【题型】解答题　【知识点】平面几何　【难度】medium
在 $\triangle ABC$ 中，$\angle A = 90^\circ$，$AB = 4$，$AC = 3$，$D$ 为 $AB$ 边上一动点（点 $D$ 与点 $A,B$ 不重合），联结 $CD$。过点 $D$ 作 $DE \perp DC$ 交边 $BC$ 于点 $E$。

(1) 如图，当 $ED = EB$ 时，求 $AD$ 的长；

(2) 设 $AD = x$，$BE = y$，求 $y$ 关于 $x$ 的函数解析式并写出函数定义域；

(3) 把 $\triangle BCD$ 沿直线 $CD$ 翻折得 $\triangle CDB'$，联结 $AB'$，线段 $CB'$ 与射线 $BA$ 交于点 $P$，当 $\triangle CAB'$ 是等腰三角形时，直接写出 $BP$ 的长。
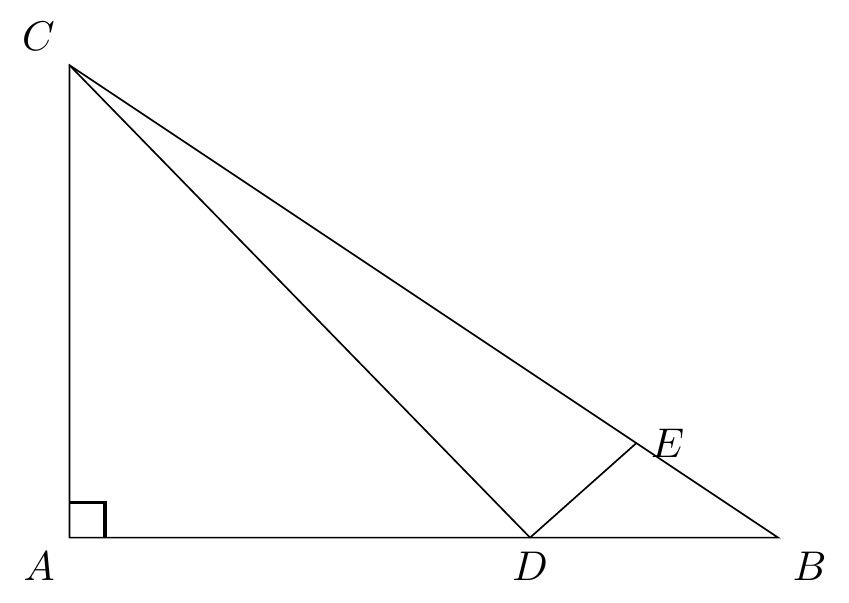
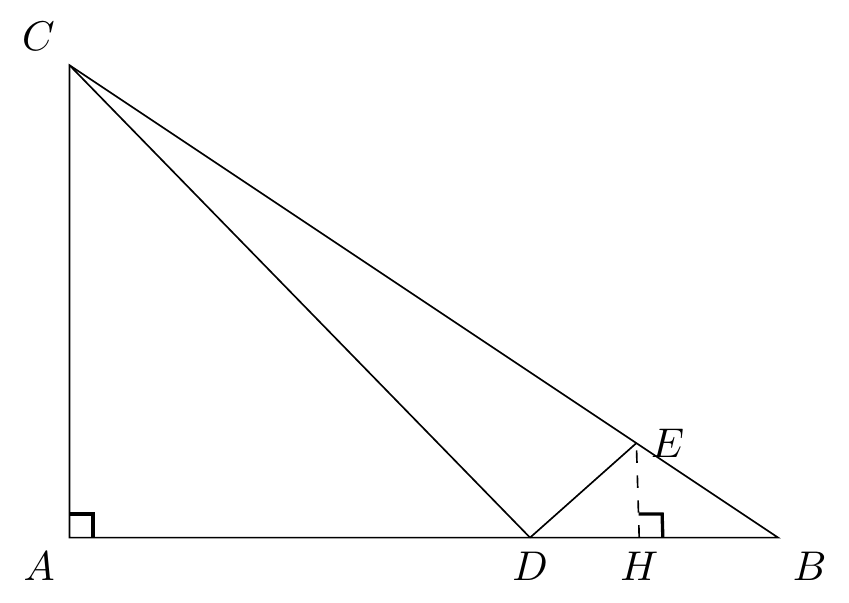
【解答】
（1）解：$\because ED = EB$，

$\therefore \angle EDB = \angle B$，

$\because CD \perp DE$，

$\therefore \angle CDE = \angle A = 90^\circ$，

$\because \angle ACD + \angle ADC = 90^\circ$，$\angle ADC + \angle EDH = 90^\circ$，

$\therefore \angle ACD = \angle EDB = \angle B$，

$\therefore \tan \angle ACD = \tan \angle B$，

$\therefore \frac{AD}{AC} = \frac{AC}{AB}$，

$\therefore \frac{AD}{3} = \frac{3}{4}$，

$\therefore AD = \frac{9}{4}$。

（2）如图1中，作 $EH \perp BD$ 于 $H$。

在 $Rt \triangle ACB$ 中，$\because \angle A = 90^\circ$，$AC = 3$，$AB = 4$，

$\therefore BC = \sqrt{AC^2 + AB^2} = \sqrt{3^2 + 4^2} = 5$，

$\because BE = y$，

$\therefore EH = \frac{3}{5}y$，$BH = \frac{4}{5}y$，$DH = AB - AD - BH = 4 - x - \frac{4}{5}y$，

$\because \angle A = \angle DHE = 90^\circ$，$\angle ACD = \angle EDH$，

$\therefore \triangle ACD \sim \triangle HDE$，

$\therefore \frac{AC}{DH} = \frac{AD}{EH}$，

$\therefore \frac{3}{4 - x - \frac{4}{5}y} = \frac{x}{\frac{3}{5}y}$，

$\therefore y = \frac{20x - 5x^2}{9 + 4x} (0 < x < 4)$。

（3）由题意可得：$\angle B'AC > \angle BAC$，则 $\angle B'AC$ 为钝角，

故只存在 $AB' = AC$，

如图，当 $B'C$ 在 $AC$ 右侧时，设 $CB'$ 交 $AB$ 于 $P$，作 $AE \perp CP$ 于 $E$，

由折叠可知：$BC = B'C = 5$，

$\because AC = AB' = 3$，$AE \perp CB'$，

$\therefore CE = EB' = \frac{1}{2}CB' = \frac{5}{2}$，

$\therefore AE = \sqrt{AC^2 - CE^2} = \sqrt{3^2 - (\frac{5}{2})^2} = \frac{\sqrt{11}}{2}$，

$\because \angle ACE = \angle PCA$，$\angle AEC = \angle PAC$，

$\therefore \triangle ACE \sim \triangle PCA$，

$\therefore \frac{AE}{AP} = \frac{CE}{AC}$，即 $\frac{\frac{\sqrt{11}}{2}}{AP} = \frac{\frac{5}{2}}{3}$，

$\therefore AP = \frac{3\sqrt{11}}{5}$，

$\therefore BP = AB - AP = 4 - \frac{3\sqrt{11}}{5}$；

如图，当 $B'C$ 在 $AC$ 左侧时，$CB'$ 交 $BA$ 的延长线于 $P$，

同法可得，$BP = AB + AP = 4 + \frac{3\sqrt{11}}{5}$。

综上，$BP$ 的长为 $4 - \frac{3\sqrt{11}}{5}$ 或 $4 + \frac{3\sqrt{11}}{5}$。
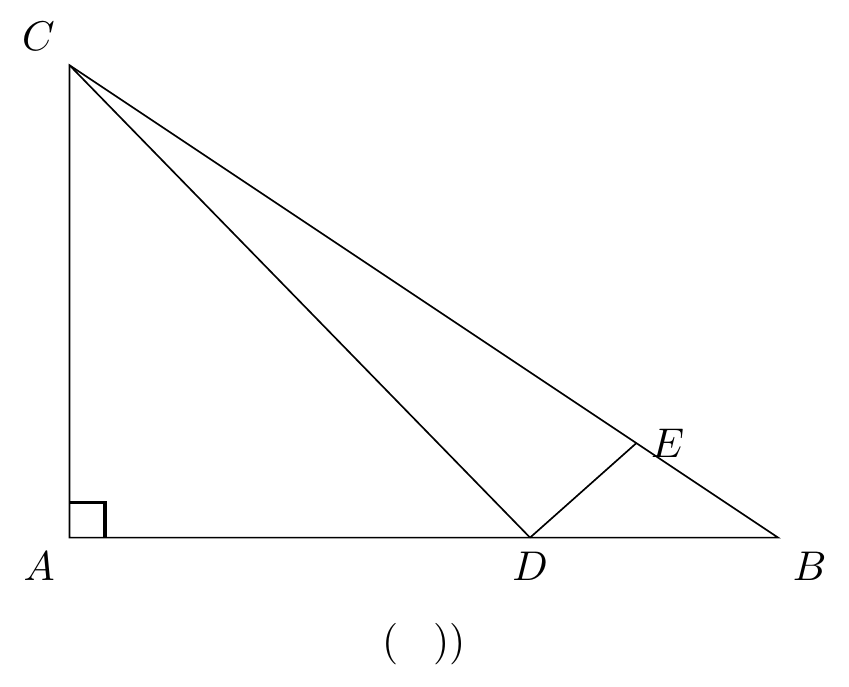
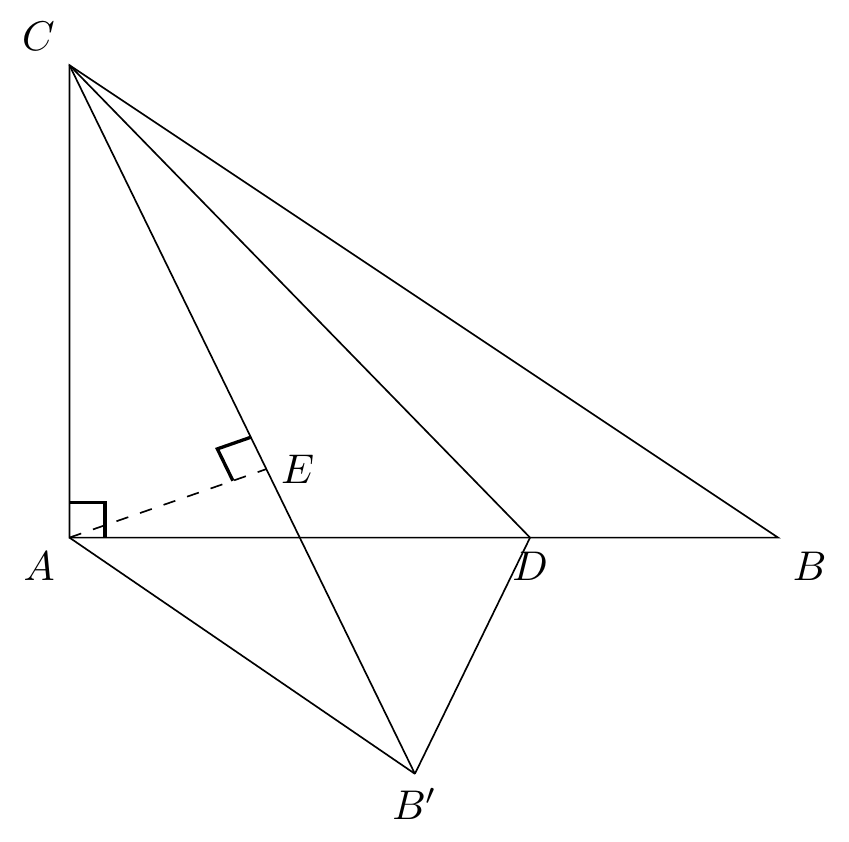
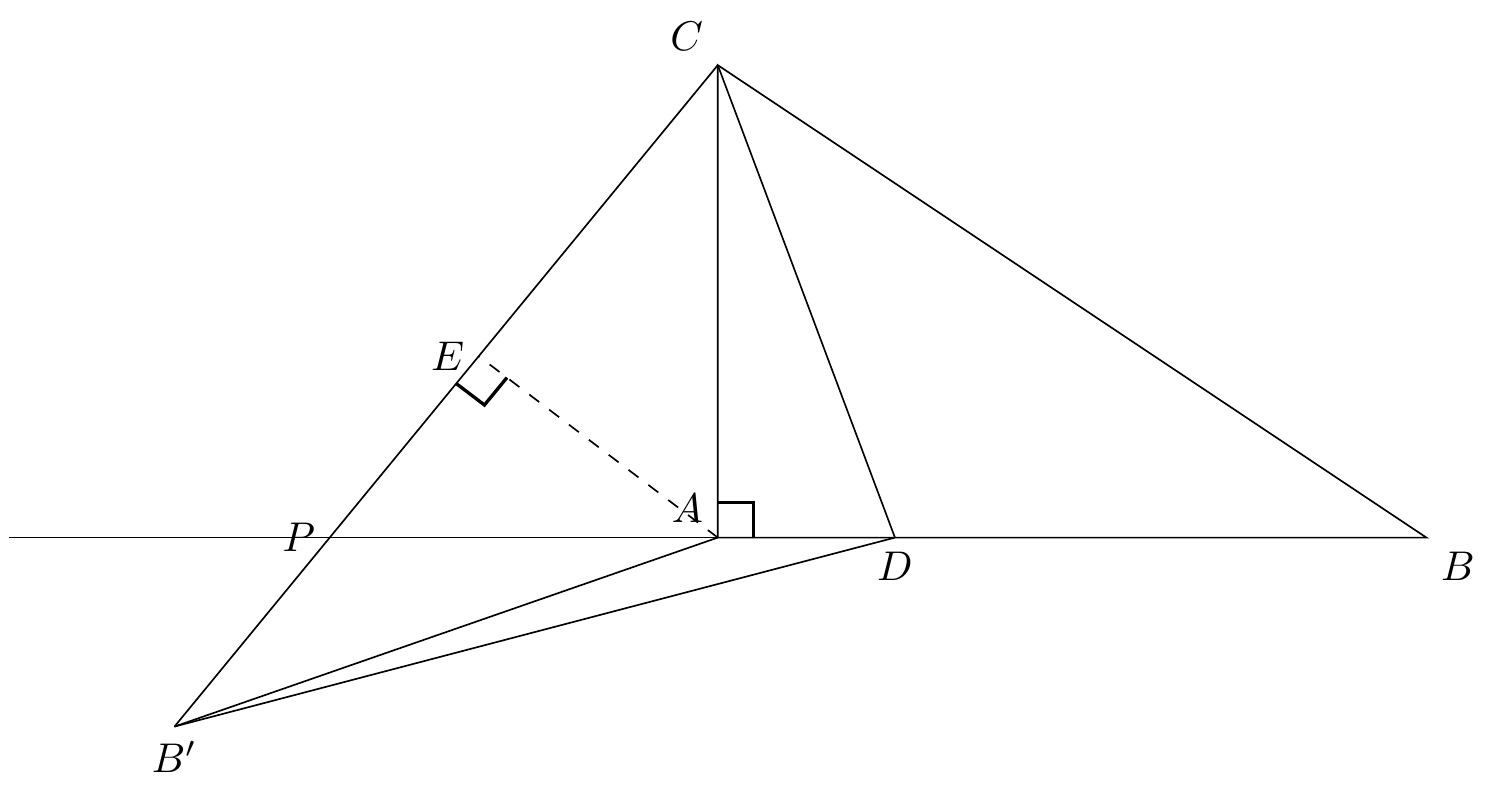